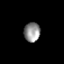
Tissue: prostate
Cell type: Epithelial cells
Senescence score: 0.3249
Nuclear area (px): 305
Mean DAPI intensity: 145.118